Question: I have a website in which the layout look something like the following:

The css for the 'main' content is as follows:
'''
.home {margin:178px 0 0 100px;width:800px;padding:0 10px 0px 10px;float:left;height:auto!important;height:310px;min-height:310px;}
'''
The problem is whenver I resize the browser, the main content div instead of staying there and the browser getting horizontal scrollbars
moves down automatically.
If I resize the browser back to its original size, the main div doesn't even come back to its original place. How do I correct this thing?
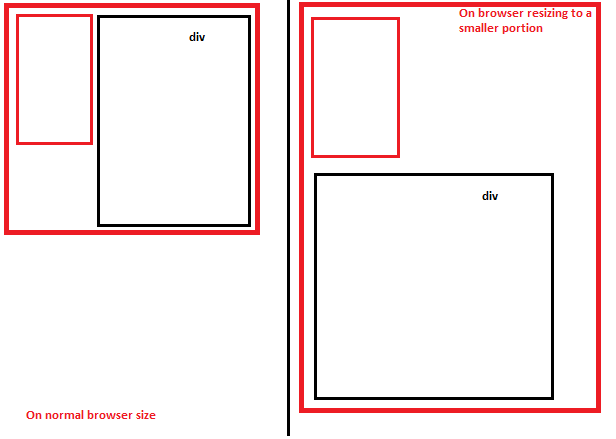
Answer: 'container div''min-width'
'''
<head>
<style type="text/css">
body {
min-width:750px;
min-height:500px;
}
div.container {
min-width:600px;
min-height:450px;
}
div.left, div.right {
min-height:400px;
}
</style>
</head>
<body>
<div class="header"></div>
<div class="container">
<div class="left"></div>
<div class="right"></div>
</div>
<div class="footer"></div>
</body>
'''